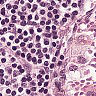
Metastatic tissue present: no